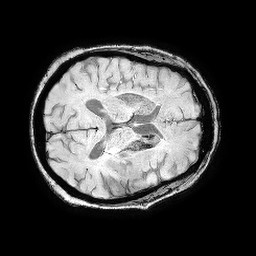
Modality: SWI
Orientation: axial
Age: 46
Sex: female
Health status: ill
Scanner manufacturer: philips
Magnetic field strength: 3 T
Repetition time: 0.031 s